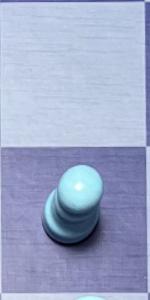
Label: Pawn_White